Brain MRI, t1w sequence, axial 2D slice.
Patient: age 21, sex F, weight 78 kg, height 1.78 m
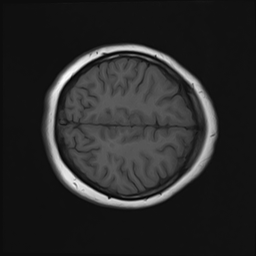